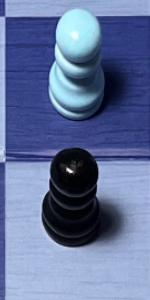
Label: Pawn_Black